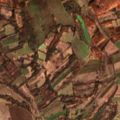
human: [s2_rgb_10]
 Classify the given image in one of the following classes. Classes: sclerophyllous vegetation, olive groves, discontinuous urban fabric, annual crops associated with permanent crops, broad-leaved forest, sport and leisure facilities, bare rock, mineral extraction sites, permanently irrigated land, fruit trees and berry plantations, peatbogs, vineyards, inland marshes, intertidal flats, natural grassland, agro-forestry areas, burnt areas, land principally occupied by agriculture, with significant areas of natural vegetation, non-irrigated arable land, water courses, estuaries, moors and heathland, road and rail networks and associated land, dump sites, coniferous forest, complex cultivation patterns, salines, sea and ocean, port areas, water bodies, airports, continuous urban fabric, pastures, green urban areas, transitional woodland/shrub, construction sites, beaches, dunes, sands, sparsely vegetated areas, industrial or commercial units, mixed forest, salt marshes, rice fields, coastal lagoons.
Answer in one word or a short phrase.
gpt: non-irrigated arable land, complex cultivation patterns, broad-leaved forest, transitional woodland/shrub